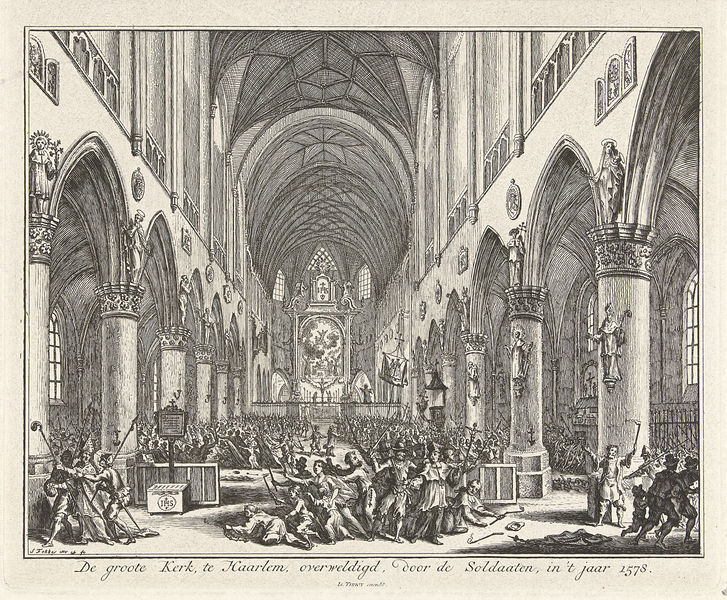
Titel: De Grote Kerk te Haarlem bestormd door protestanten
Künstler: Simon Fokke
Standort: Amsterdam
Institution: Rijksmuseum
Schlagwörter: gravure, colonnes, gothique, église, bataille, combat, saint, nef, insurrection